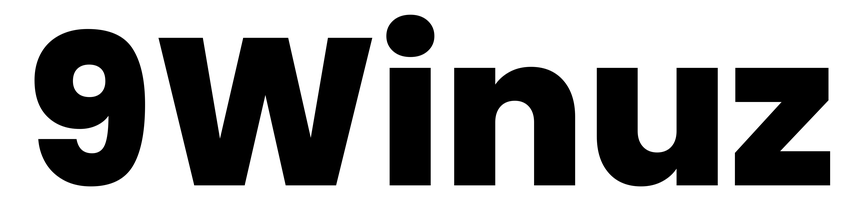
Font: Poppins-ExtraBold